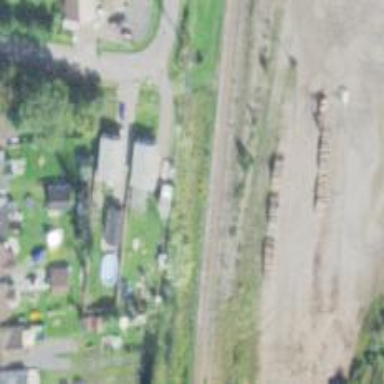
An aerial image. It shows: Disused railway spur service.